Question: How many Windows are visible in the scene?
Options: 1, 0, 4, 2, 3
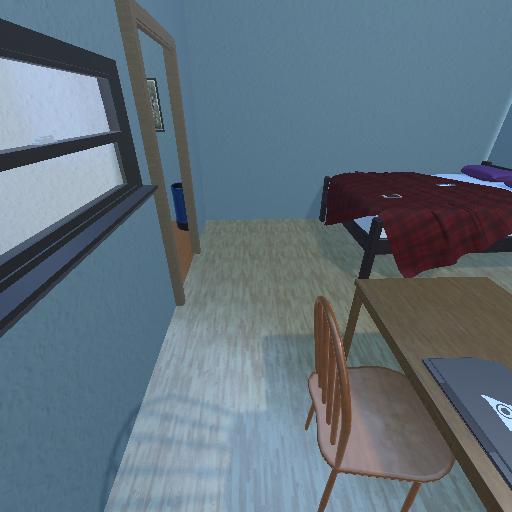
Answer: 1